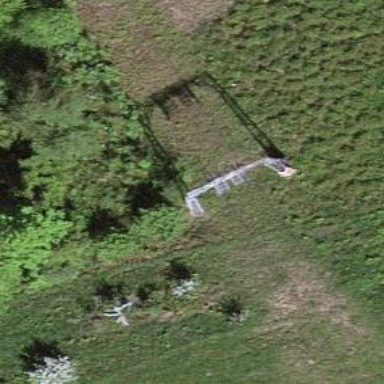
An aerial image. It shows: Pylon for aerialway.